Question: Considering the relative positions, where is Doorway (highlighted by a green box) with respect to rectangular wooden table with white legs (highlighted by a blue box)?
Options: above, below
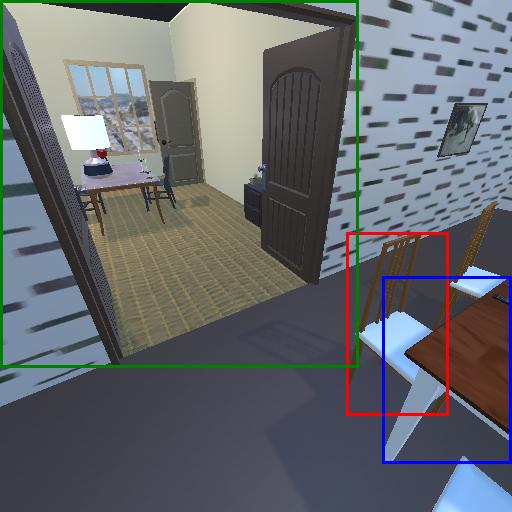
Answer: above